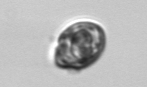
Label: Amphidinium